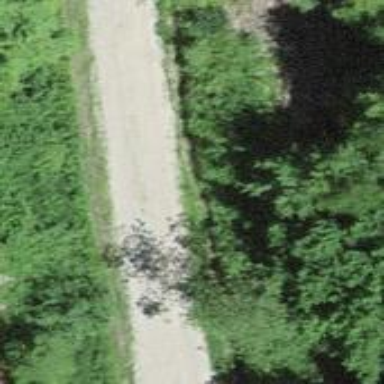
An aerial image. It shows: Gravel track with grade2 quality.